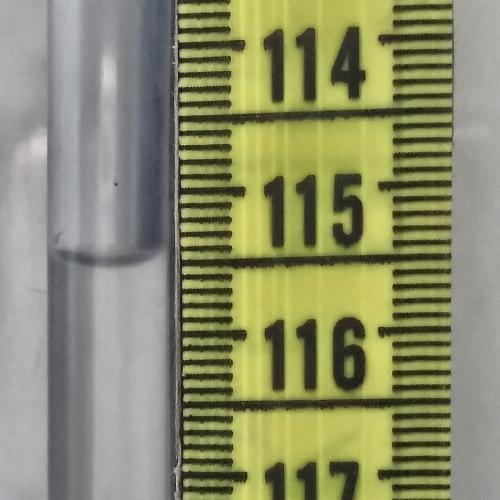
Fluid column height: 115.4 cm